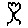
Label: tree